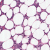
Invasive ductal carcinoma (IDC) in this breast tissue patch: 1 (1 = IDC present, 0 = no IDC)